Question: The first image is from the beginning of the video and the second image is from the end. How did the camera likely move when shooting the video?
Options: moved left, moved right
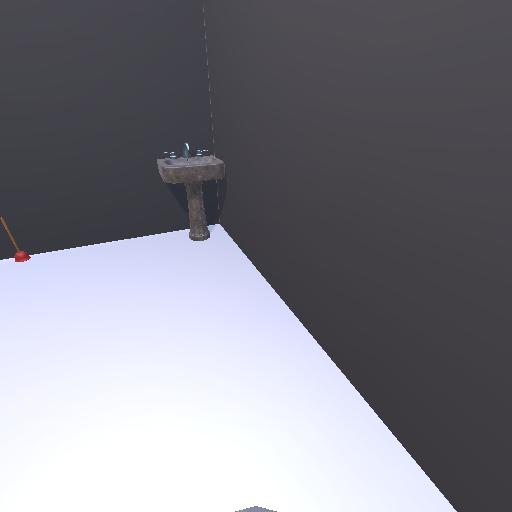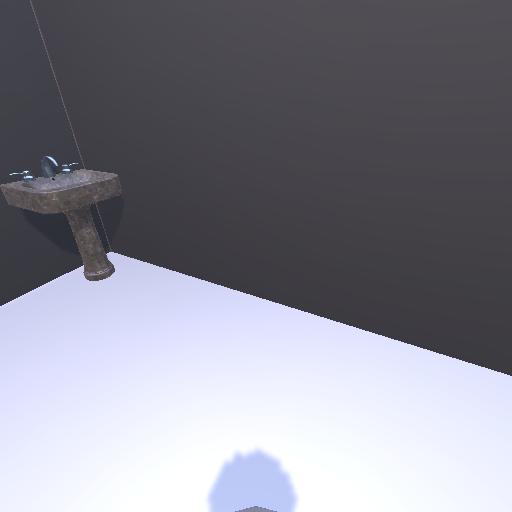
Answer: moved left